高三 · 算术
23. 设计一个计算 $1 \times 3 \times 5 \times 7 \times \ldots \times 99$ 的算法, 并画出它的程序流程图.
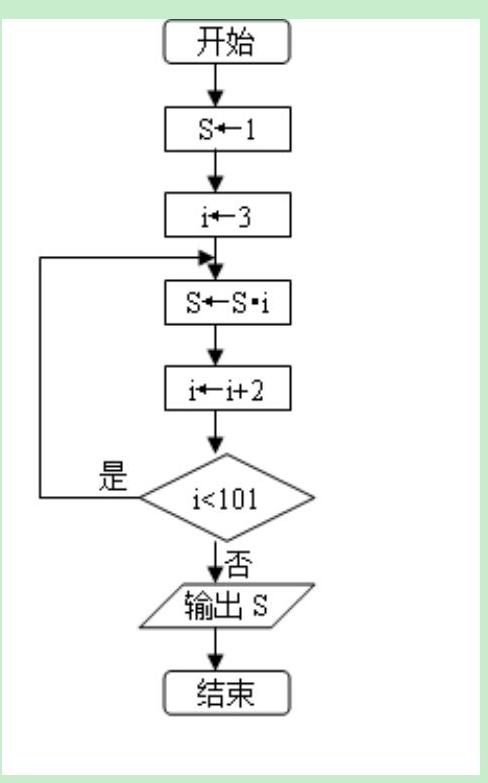
答案: 解: 算法:

第一步: $S=1$;

第二步: $\mathrm{i}=3$;

第三步: $S=S \times i$;

第四步: $i=\mathrm{i}+2$;

第五步：如果 $i \leq 99$, 那么转到第三步;

第六步: 输出 S.

算法流程图:（如图所示）

解析: : 分析: 本题主要考查了设计程序框图解决实际问题, 解决问题的关键是所给问题设计算法步骤, 然后根据算法步骤设计程序框图即可.